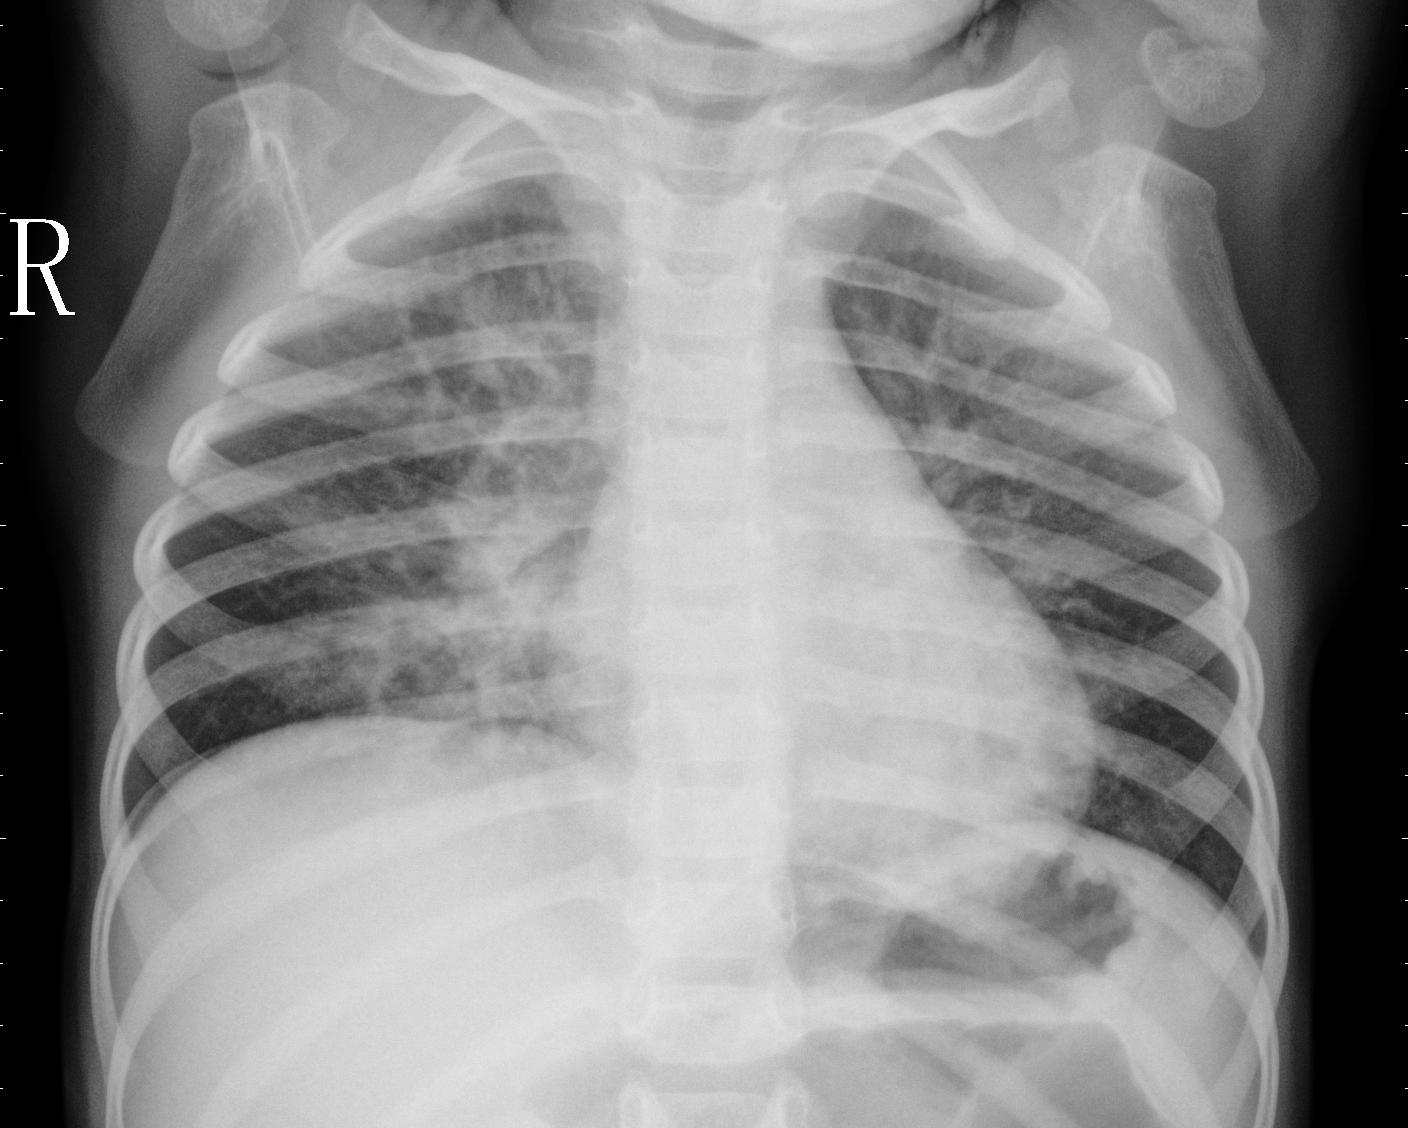
Diagnosis: PNEUMONIA